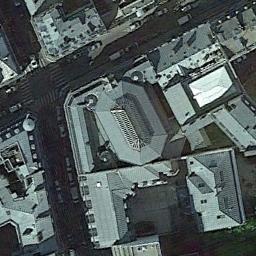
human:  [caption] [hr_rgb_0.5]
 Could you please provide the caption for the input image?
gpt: The buildings in the business district are very tall and there are not many trees .

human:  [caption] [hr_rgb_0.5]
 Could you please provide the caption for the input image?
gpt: The commercial area is near the road with many cars .

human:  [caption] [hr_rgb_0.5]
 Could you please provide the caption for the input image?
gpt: In a commercial district there are several tall buildings of different shapes and several roads with many cars .

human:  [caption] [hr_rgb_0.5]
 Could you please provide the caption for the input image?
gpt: A commercial area with some silvery buildings is surrounded by some roads .

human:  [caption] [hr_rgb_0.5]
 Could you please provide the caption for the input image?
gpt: There are many buildings with gray roofs at the corner on a commercial area .